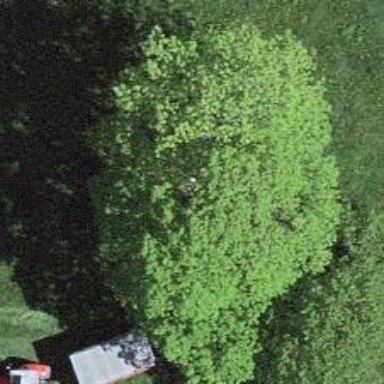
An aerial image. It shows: Single tag "natural: tree."